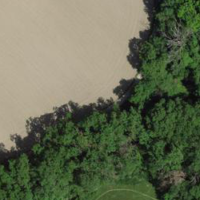
EUNIS habitat code: 44
Species observed at this site:
Corvus corone
Cyanistes caeruleus
Sturnus vulgaris
Troglodytes troglodytes
Dendrocopos major
Fringilla coelebs
Passer domesticus
Carduelis carduelis
Turdus merula
Columba palumbus
Cornus sanguinea
Parus major
Erithacus rubecula
Phoenicurus ochruros
Falco tinnunculus
Picus viridis
Accipiter nisus